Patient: sex F, age 51
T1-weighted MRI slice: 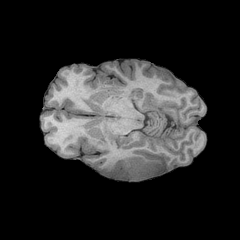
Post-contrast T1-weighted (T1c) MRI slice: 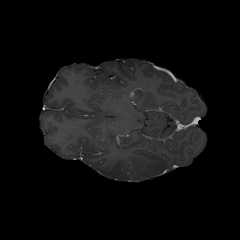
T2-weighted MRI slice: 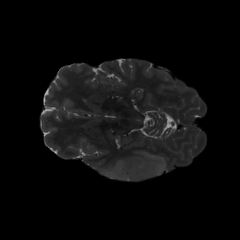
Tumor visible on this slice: yes
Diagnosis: Astrocytoma, IDH-wildtype
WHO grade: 3